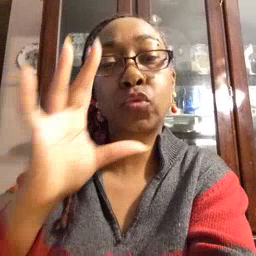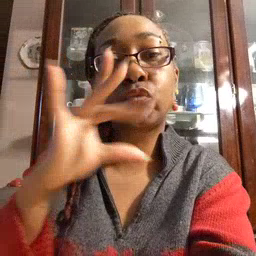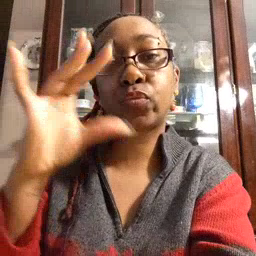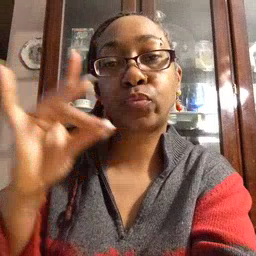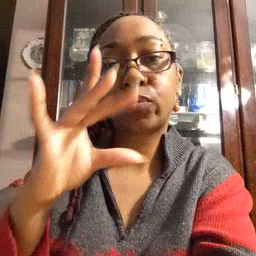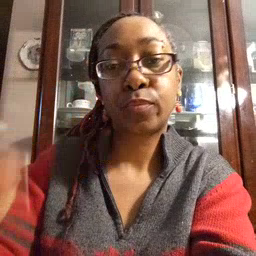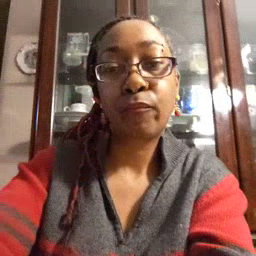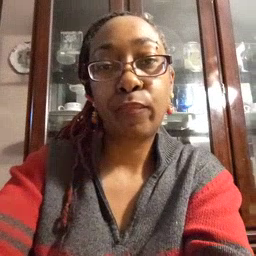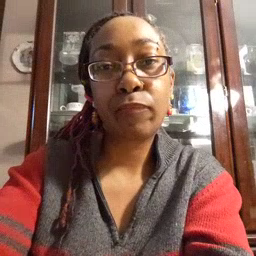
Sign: story